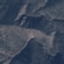
Label: HerbaceousVegetation